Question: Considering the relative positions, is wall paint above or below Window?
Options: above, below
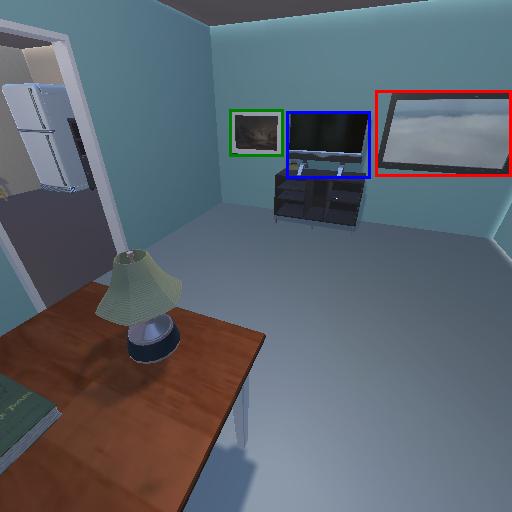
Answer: above